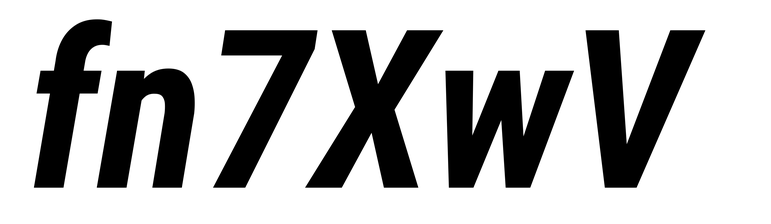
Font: Roboto-Italic_Condensed_Bold_Italic